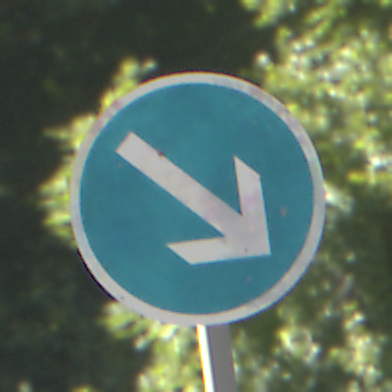
Verkehrszeichen: VorgeschriebeneVorbeifahrtRechts
Umgebung: Outdoor, RoadRail
Tageszeit: Midday
Wetter: Clear
Licht: Natural
Jahreszeit: NotSpecified
Kontrast: HighContrast